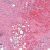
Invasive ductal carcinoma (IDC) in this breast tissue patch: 0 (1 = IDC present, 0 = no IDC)